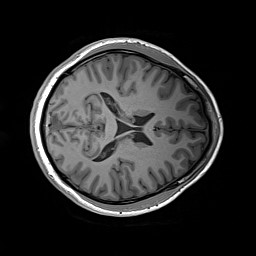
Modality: T1w
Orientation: axial
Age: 23
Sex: male
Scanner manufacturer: siemens
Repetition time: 2.2 s
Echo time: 0.00244 s